Interaction volume radius: 5 \u00c5
Interaction volume height: 15 \u00c5
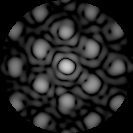
Disorder parameter: 0.3322